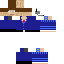
A male human skin with medium skin, wearing brown long hair dressed in a blue suit and black pants, featuring a closed mouth.